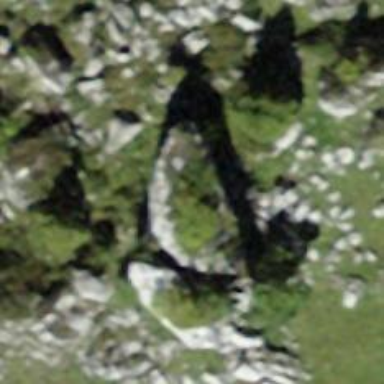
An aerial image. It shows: View of natural rock.